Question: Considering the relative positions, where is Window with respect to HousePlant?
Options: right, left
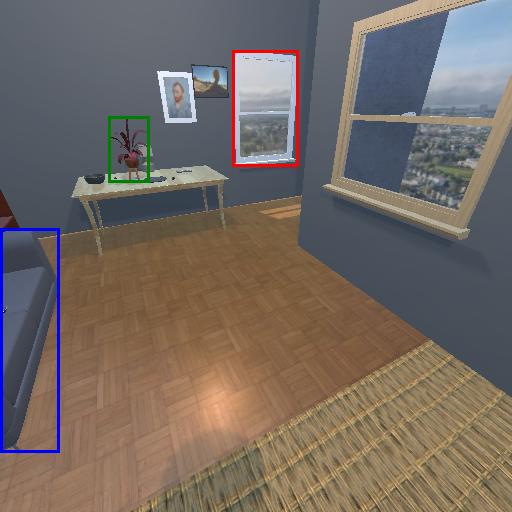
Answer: right